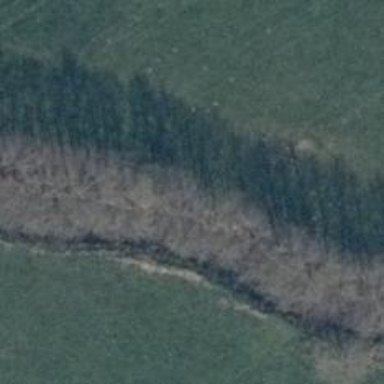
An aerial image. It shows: Row of trees in natural setting.